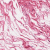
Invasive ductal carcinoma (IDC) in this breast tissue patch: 0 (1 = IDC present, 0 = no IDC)